Question: My web application uses the following popup-overlay plugin to show profile content in a popup on the screen:
<URL>
My problem is related to a Google Map - marker infowindow that I use within the popup window.
When I try to close the infowindow, the popup disappears as well.
This is wrong! I don't immediately see why it is doing this.
If I don't find a solution, I could disable or hide the X, but I prefer not to do this.
The "where" section in the following link shows you the problem:
<URL>
The event parameter returns "undefined" for the following event listener:
'''
google.maps.event.addListener(self.marker.infowindow, "closeclick", function(e)
{
console.log(e);
});
'''
Thanks

Here is a quick fiddle that illustrates the problem:
<URL>
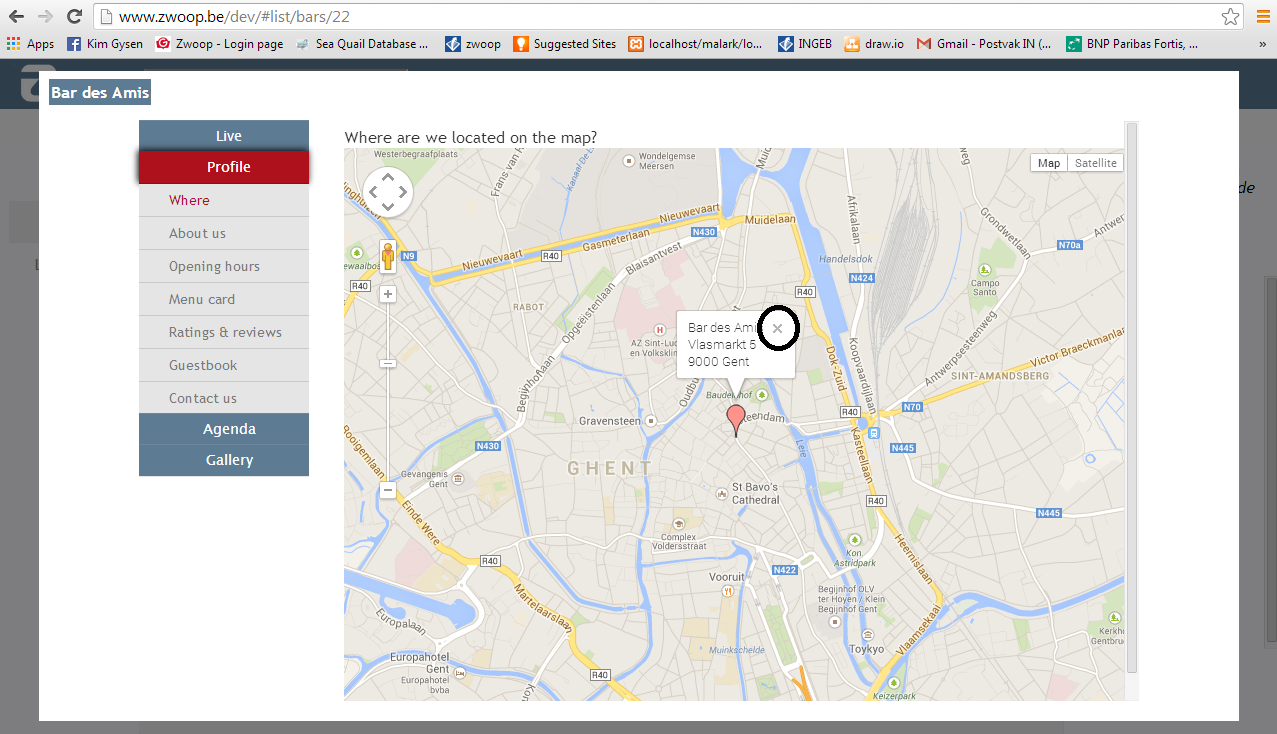
Answer: The blur function in the popup overlay plugin is getting called when you click the 'X' in the infoWindow on the google map, that is why the entire popup is closing. Below is the code in the jquery.popupoverlay.js file:
'''
if (options.blur) {
blurhandler = function (e) {
if (!$(e.target).parents().andSelf().is('#' + el.id)) {
methods.hide(el);
}
};
}
'''
The 'X' is an image, and its 'parents()'only go back to the InfoWindow div, but not the popup div. Therefore, it will call 'methods.hide(el)' and close the popup.
There is probably a better way of determining if it was clicked, but changing it to the following works. It just checks the target's img source:
'''
if (options.blur) {
blurhandler = function (e) {
if (!$(e.target).parents().andSelf().is('#' + el.id) ) {
if(!($(e.target).attr('src') === 'http://maps.gstatic.com/mapfiles/api-3/images/mapcnt3.png'))
methods.hide(el);
}
};
}
'''